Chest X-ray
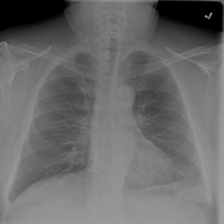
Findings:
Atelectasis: negative
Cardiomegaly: negative
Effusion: negative
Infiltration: negative
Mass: negative
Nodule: negative
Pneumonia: negative
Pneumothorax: negative
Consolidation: negative
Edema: negative
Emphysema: negative
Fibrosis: negative
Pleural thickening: negative
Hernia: negative